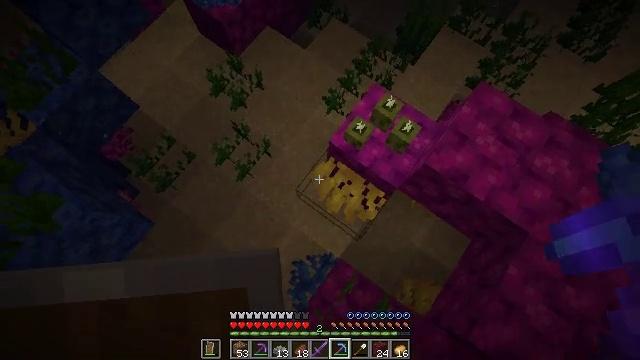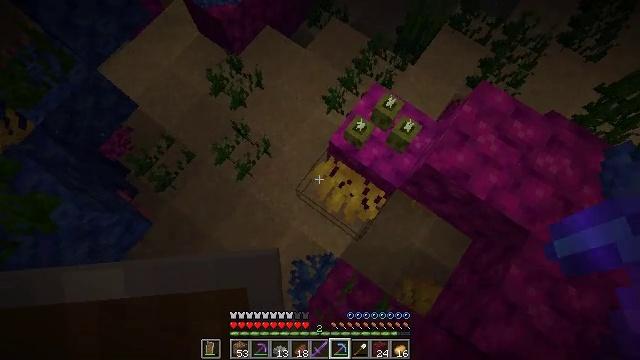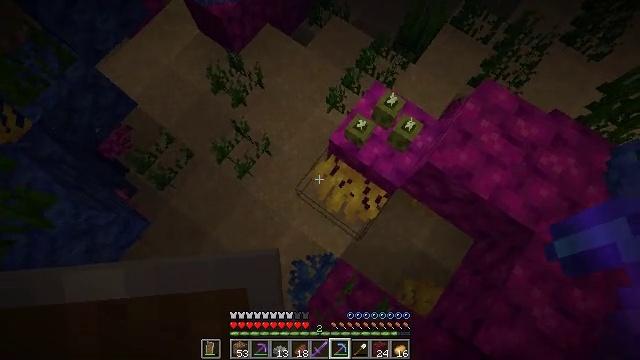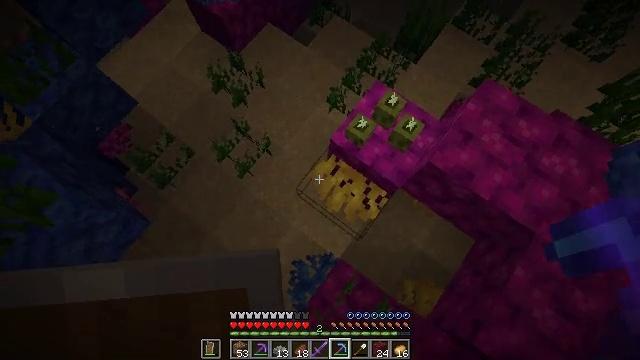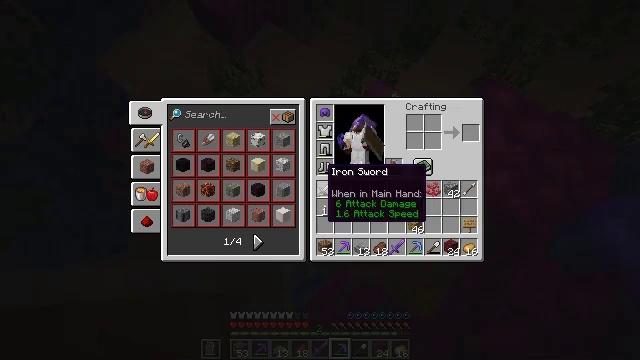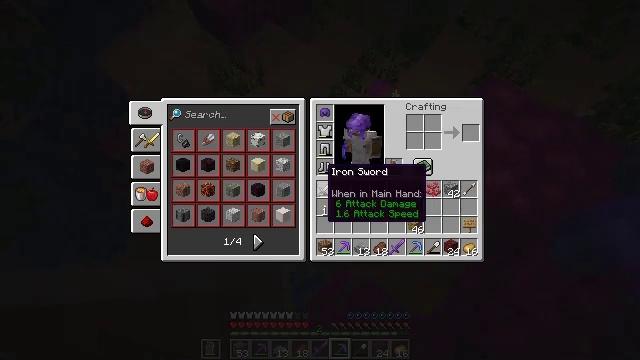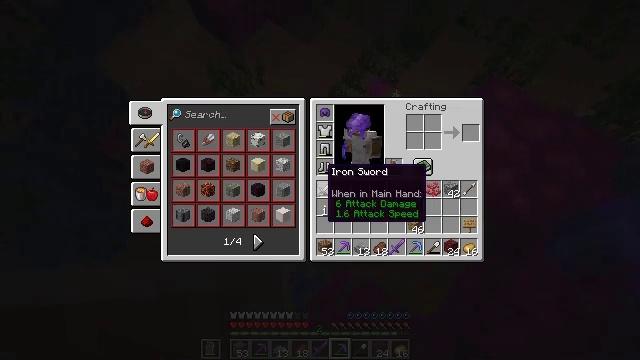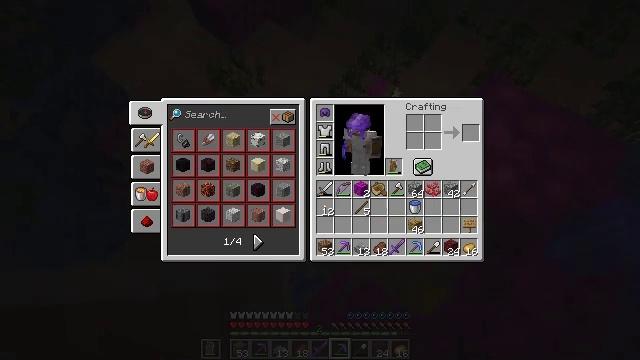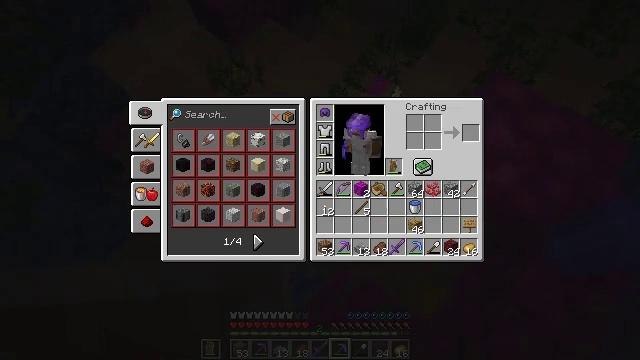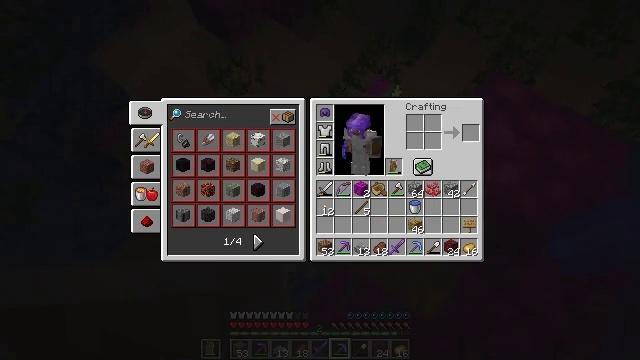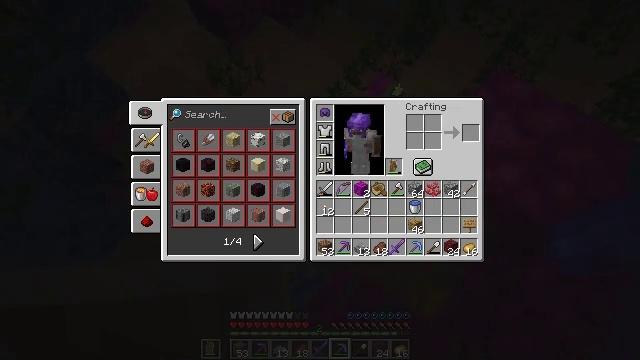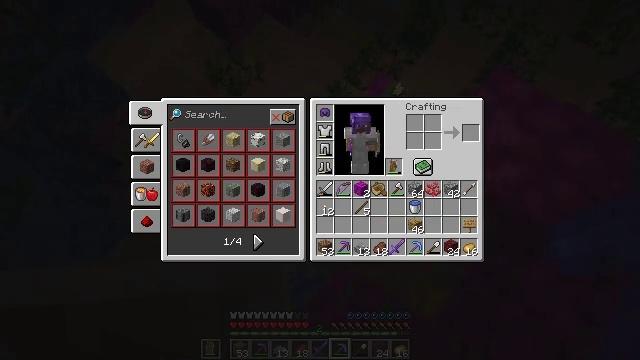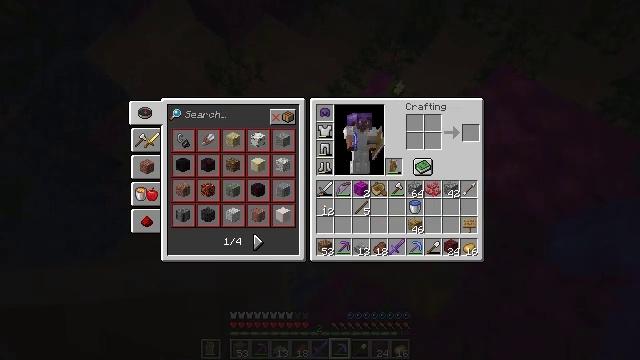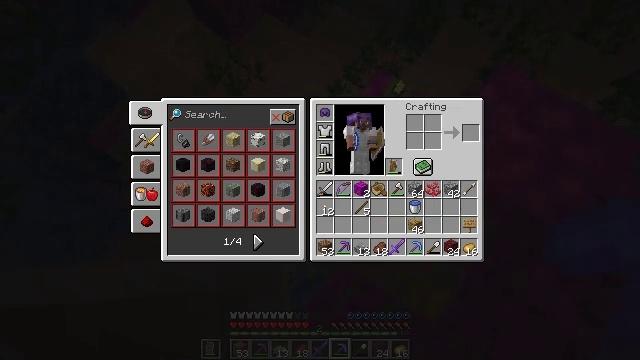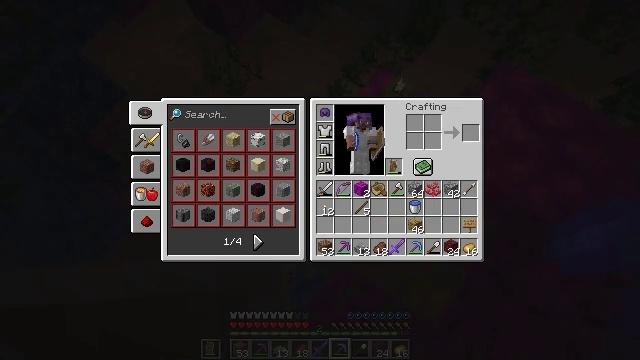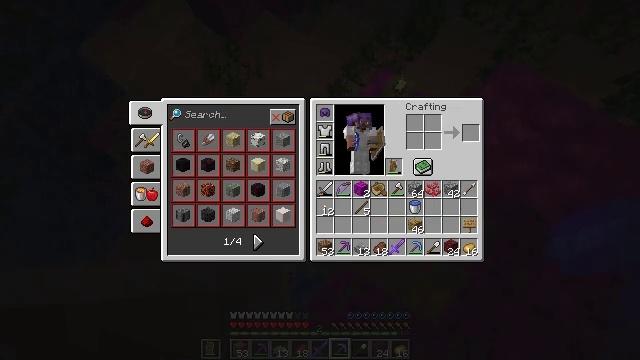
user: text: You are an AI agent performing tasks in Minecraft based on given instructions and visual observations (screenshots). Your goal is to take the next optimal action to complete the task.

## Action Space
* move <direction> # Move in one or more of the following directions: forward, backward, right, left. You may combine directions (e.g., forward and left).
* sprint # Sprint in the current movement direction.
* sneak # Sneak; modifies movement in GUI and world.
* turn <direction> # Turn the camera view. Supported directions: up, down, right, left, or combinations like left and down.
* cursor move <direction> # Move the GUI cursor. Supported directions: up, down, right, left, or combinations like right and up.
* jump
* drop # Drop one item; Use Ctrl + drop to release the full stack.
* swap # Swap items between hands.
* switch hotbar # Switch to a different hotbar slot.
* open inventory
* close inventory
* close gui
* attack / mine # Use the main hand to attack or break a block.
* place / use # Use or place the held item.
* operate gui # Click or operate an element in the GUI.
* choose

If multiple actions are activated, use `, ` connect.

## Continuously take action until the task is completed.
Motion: motion action
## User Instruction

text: mine block bubble coral block
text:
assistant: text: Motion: no_op
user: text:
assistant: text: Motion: no_op
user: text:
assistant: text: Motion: no_op
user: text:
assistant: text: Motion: open inventory
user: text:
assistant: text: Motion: open inventory
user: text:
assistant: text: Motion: open inventory
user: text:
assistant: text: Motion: no_op
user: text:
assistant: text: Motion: no_op
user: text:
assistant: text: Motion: turn right and up
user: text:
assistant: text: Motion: turn right and up
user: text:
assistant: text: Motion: turn right and up
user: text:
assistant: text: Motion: turn right
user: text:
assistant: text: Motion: no_op
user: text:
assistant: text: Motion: no_op
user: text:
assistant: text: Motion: no_op
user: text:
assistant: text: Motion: turn down
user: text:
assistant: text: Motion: turn down
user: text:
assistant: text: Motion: turn down
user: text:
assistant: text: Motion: no_op
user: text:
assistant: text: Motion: turn down
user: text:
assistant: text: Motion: no_op
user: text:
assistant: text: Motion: no_op
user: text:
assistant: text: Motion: turn down
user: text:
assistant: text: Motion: no_op
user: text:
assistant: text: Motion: turn down
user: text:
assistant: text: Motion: no_op
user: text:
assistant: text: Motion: no_op
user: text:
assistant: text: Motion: no_op
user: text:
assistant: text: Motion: no_op
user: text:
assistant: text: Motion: no_op